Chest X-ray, PA view. Patient: 26 years old, sex M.
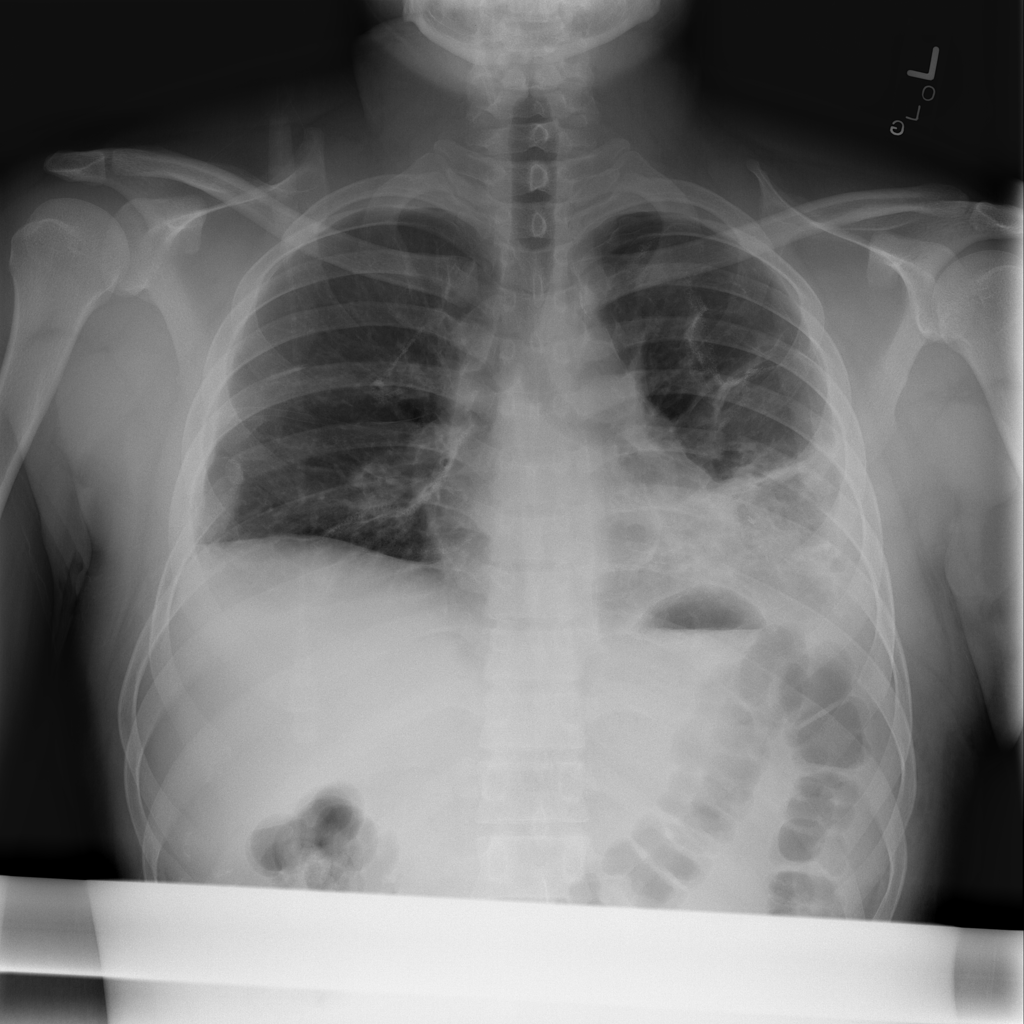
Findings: Pneumothorax